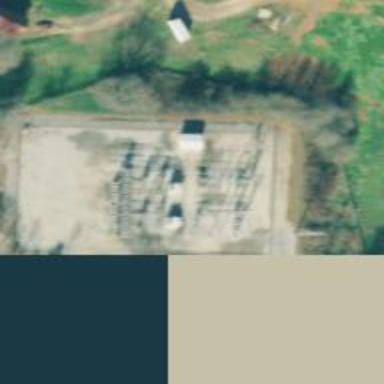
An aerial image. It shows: Distribution level power substation enclosed by fence.